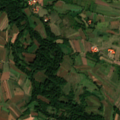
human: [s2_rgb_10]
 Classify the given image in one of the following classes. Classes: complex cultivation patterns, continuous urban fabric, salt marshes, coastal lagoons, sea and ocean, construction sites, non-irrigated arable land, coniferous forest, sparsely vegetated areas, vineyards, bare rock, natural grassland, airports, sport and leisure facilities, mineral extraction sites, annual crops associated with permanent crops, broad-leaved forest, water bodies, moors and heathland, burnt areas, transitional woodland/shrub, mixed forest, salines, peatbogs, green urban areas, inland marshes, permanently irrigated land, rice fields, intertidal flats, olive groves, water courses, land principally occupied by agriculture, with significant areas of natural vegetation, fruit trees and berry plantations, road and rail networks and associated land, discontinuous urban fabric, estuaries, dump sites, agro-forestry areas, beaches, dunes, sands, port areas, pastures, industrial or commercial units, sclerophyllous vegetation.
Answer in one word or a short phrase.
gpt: complex cultivation patterns, land principally occupied by agriculture, with significant areas of natural vegetation, broad-leaved forest